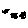
Label: flower